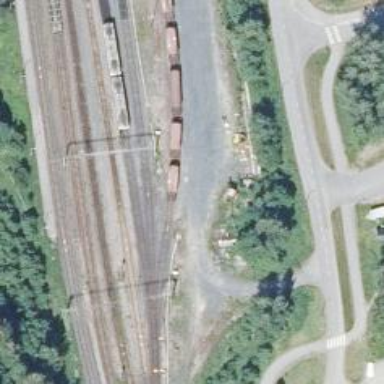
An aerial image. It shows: Wedge used for railway derailment.